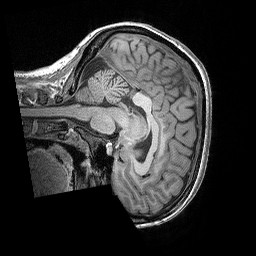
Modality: T1w
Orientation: sagittal
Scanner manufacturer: siemens
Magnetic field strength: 3 T
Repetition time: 2.3 s
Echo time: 0.00298 s